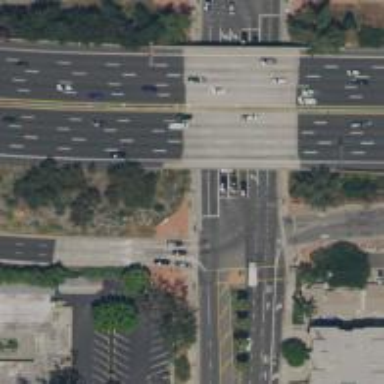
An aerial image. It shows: Footway crossing.